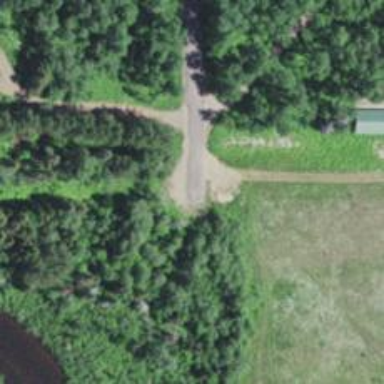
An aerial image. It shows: Driveway for service vehicles.